Question: I have a css menu and i need the children to align with the parent menu. I just can't seem to get this right. I've tried several things but the menu just won't center with the div.
How its supposed to look like:

Here's the code:
<URL>
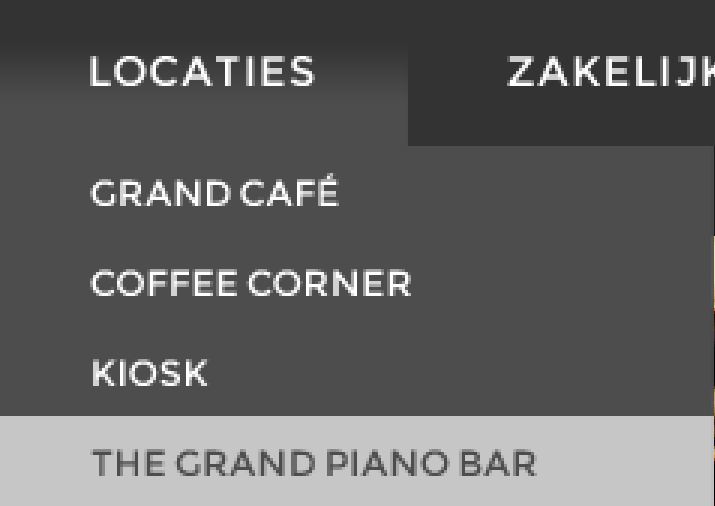
Answer: You're using
'''
text-align:center;
'''
for your parent menu, there is no way the children can be aligned with the parent with CSS. Maybe with js, but even with it, I don't think it's possible.
I think you'll have to do this by hand for each children menu.